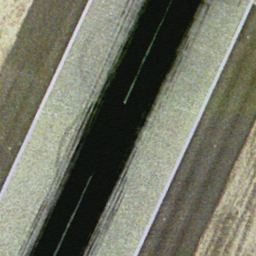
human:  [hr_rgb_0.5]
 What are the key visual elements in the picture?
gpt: runway